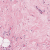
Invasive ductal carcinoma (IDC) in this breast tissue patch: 0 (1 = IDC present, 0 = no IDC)